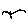
Label: bird